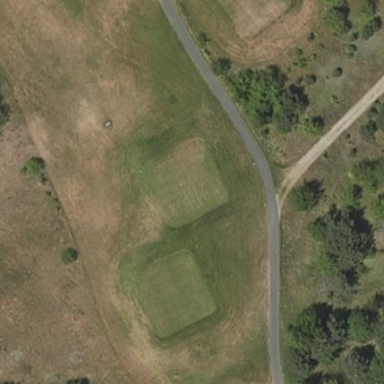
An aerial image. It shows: Golf tee.